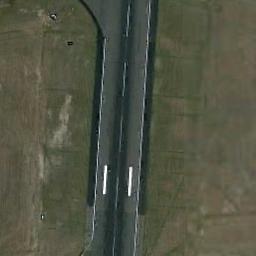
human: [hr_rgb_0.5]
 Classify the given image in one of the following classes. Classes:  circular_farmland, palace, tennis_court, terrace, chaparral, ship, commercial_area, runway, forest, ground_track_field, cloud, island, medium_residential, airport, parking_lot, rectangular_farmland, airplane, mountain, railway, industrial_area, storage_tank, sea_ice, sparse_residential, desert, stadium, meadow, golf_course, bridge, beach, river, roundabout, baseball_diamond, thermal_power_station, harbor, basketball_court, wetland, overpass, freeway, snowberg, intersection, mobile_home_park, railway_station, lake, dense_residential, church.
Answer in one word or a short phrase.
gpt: runway